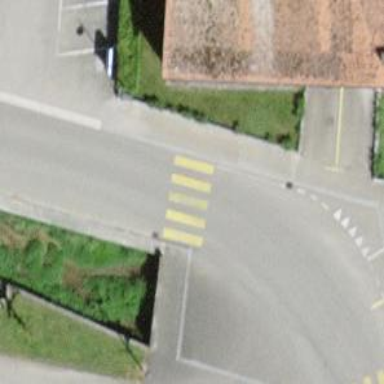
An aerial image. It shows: Marked road crossing.